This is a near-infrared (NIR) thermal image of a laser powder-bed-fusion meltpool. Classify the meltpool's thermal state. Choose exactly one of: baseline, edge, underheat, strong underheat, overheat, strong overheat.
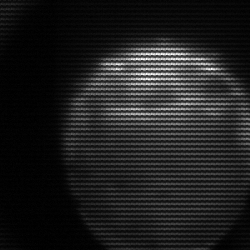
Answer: edge